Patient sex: F
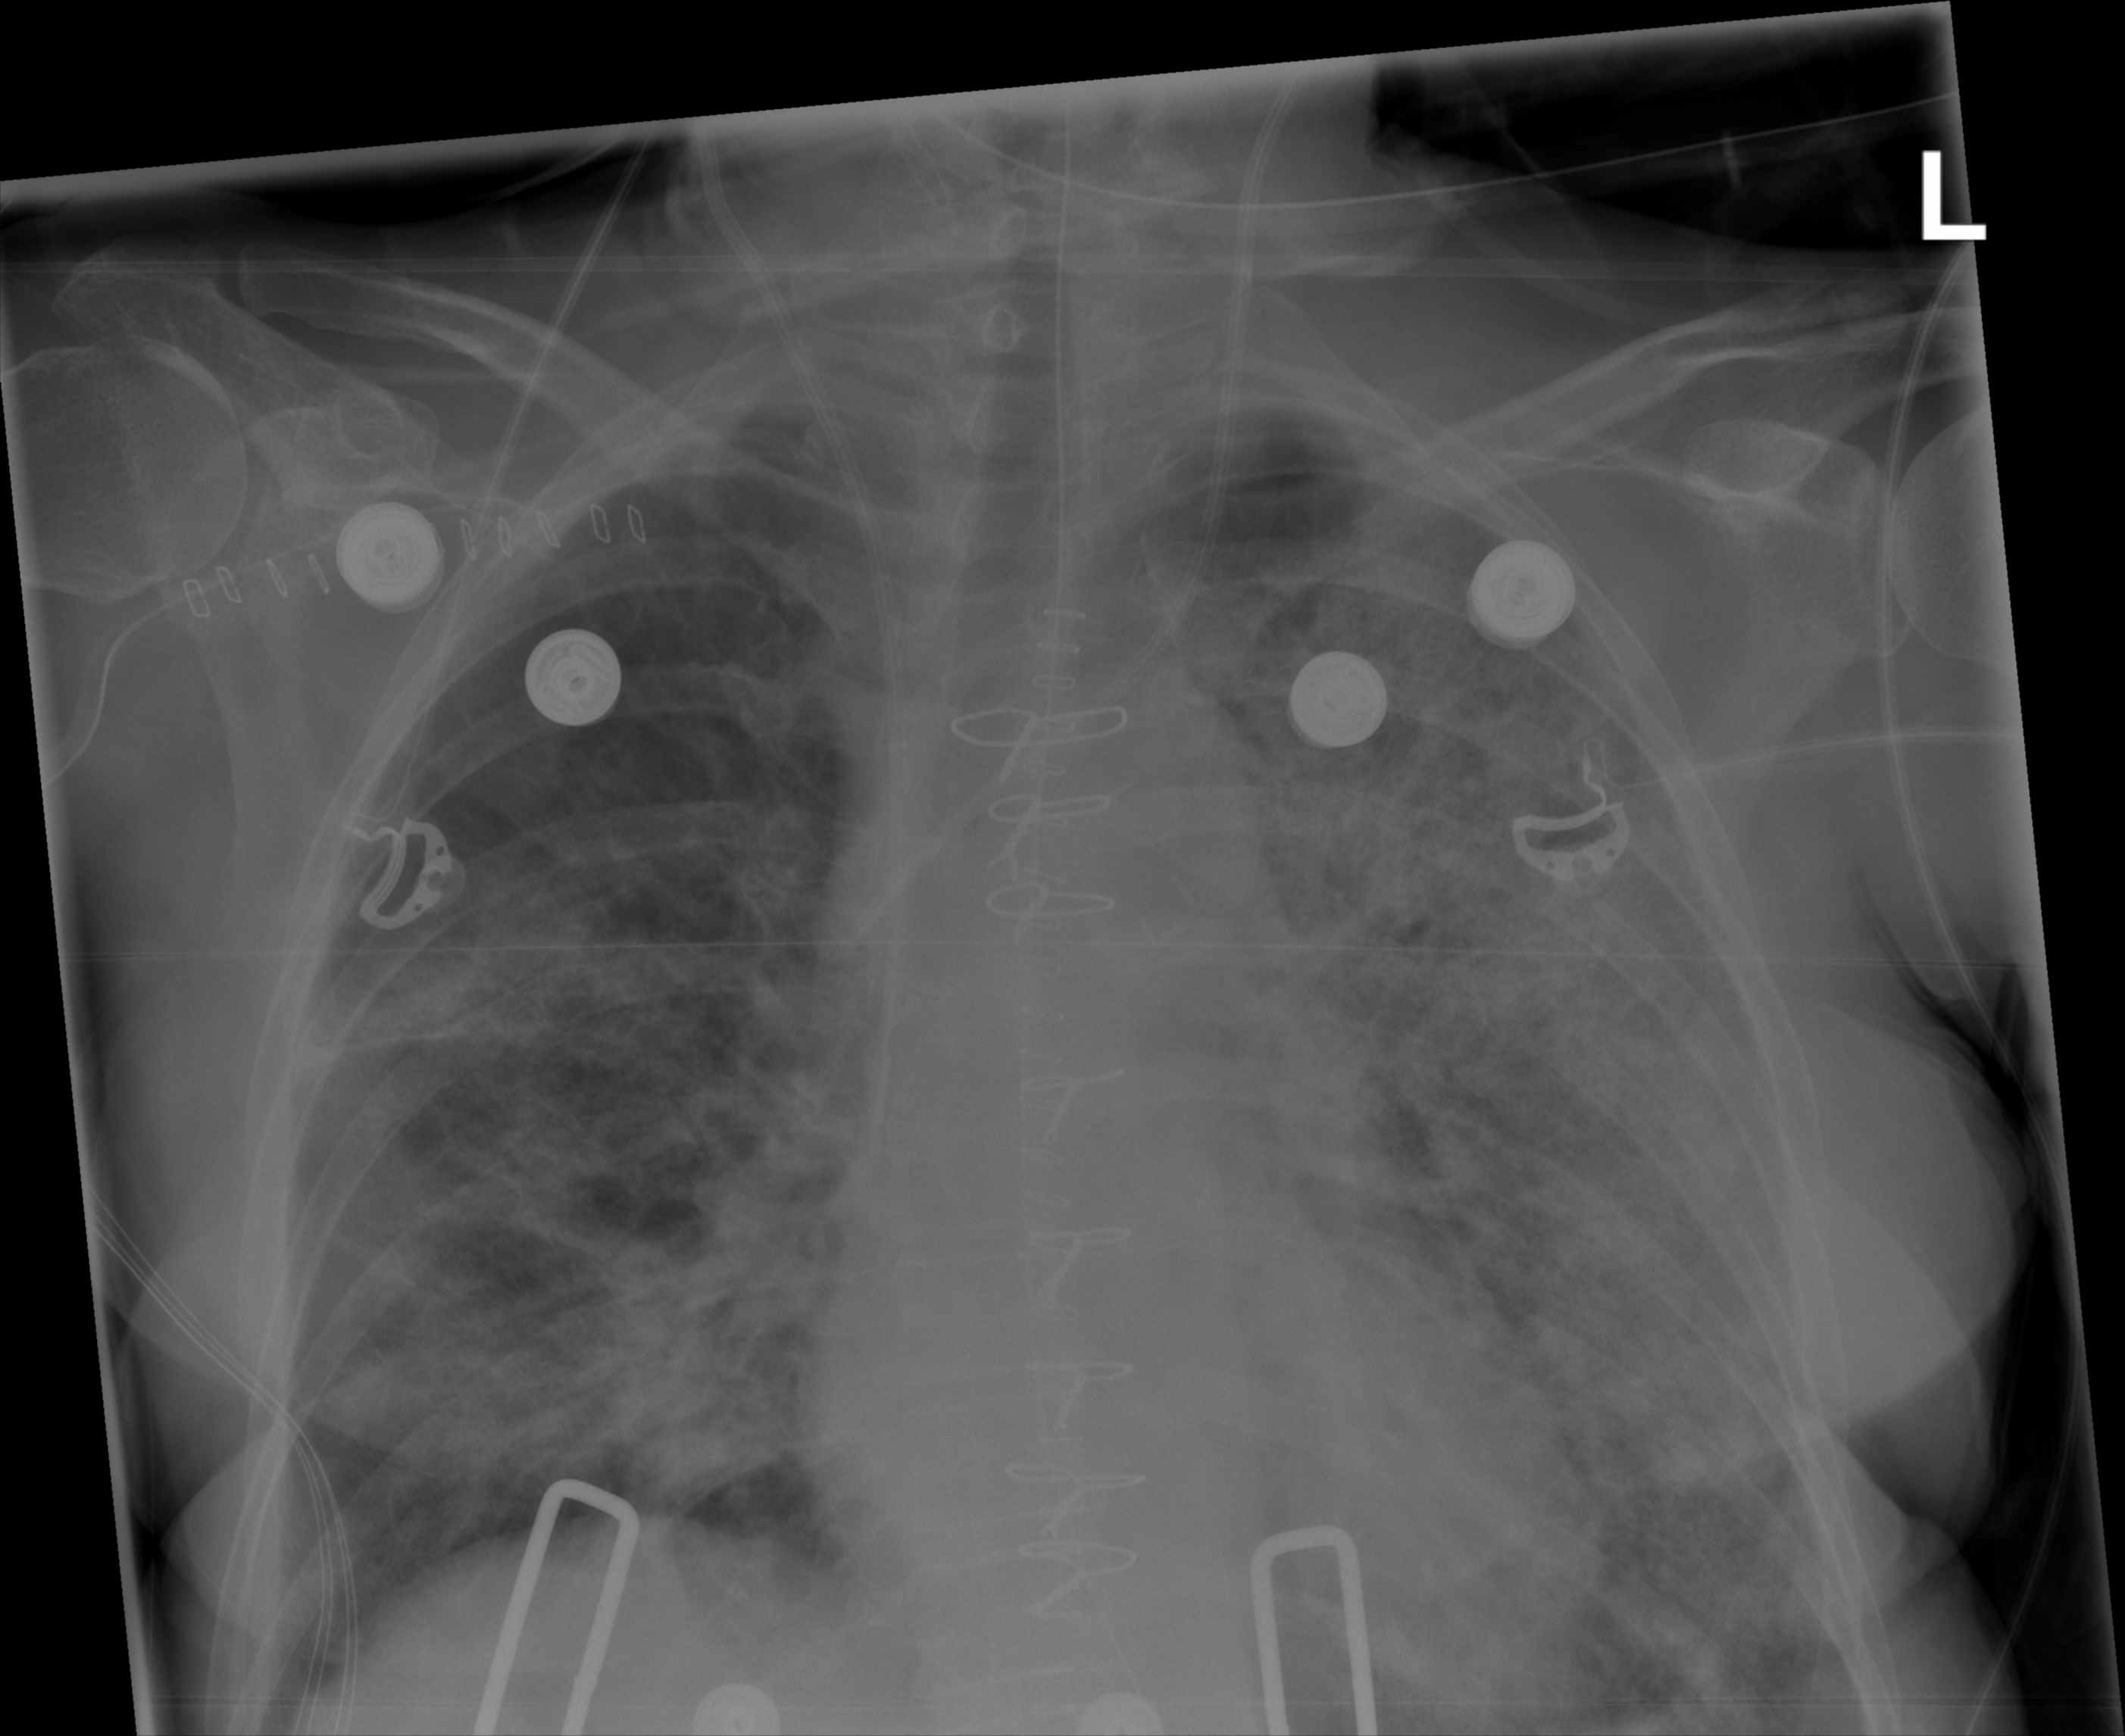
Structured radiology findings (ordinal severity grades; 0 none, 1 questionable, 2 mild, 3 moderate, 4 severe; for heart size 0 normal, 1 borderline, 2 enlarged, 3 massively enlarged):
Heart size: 0
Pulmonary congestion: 2
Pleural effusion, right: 0
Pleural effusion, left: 0
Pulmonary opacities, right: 2
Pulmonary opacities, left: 4
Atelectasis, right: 2
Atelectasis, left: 3